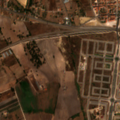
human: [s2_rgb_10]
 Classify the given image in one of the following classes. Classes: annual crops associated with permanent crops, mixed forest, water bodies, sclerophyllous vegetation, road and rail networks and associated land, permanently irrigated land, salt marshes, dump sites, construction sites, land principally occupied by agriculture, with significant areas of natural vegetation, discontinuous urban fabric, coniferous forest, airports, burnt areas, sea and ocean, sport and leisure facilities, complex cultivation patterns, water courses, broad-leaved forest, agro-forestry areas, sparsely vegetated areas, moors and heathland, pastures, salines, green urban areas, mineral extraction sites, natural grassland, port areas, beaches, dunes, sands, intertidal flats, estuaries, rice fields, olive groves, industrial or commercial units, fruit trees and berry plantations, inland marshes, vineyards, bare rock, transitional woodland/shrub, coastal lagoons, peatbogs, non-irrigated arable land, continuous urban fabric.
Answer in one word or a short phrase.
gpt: continuous urban fabric, discontinuous urban fabric, construction sites, complex cultivation patterns